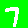
Digit: 7